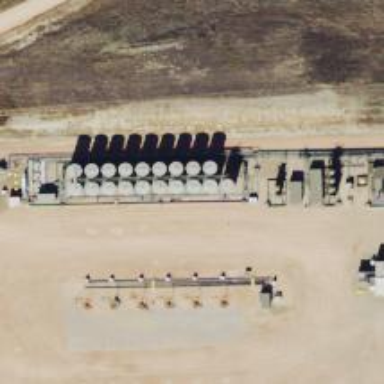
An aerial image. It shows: Storage tank that is man-made.